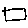
Label: square